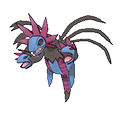
Pok\u00e9mon: hydreigon